Question: Okay so I'm using pyinstaller to create an exe file for my python project to run, but when I run it, the exe file will open up my menu, and it will work perfectly fine, but when I select an option, it will clear the screen and then close the program. The program works perfectly well when run from command line. Below is the menu that I using pyinstaller on.
'''
from pick import pick
import subprocess
def select_difficulty():
title = "Welcome to LowKeyBored's implementation of Typing Test (Rev 0)!"+'
Select difficulty'
options = ['Easy','Medium','Hard']
option, index = pick(options, title)
return option
def set_difficulty():
diff_args = ['-v']
difficulty = select_difficulty()
if difficulty == 'Easy':
diff_args.append('easy')
elif difficulty == 'Medium':
diff_args.append('medium')
else:
diff_args.append('hard')
return diff_args
def main():
diff_args = set_difficulty()
launch_args = ['python3','runner.py']+diff_args
subprocess.run(launch_args)
main()
'''
runner .py
'''
import typing_test
typing_test.main()
'''
typingtest.py
'''
"""
Copyright (c) 2019 Emil Lynegaard
Distributed under the MIT software license, see the
accompanying LICENSE.md or https://opensource.org/licenses/MIT
Minimal 10fastfingers like typing game for Python2/3 with ncurses.
Supports vocab files as arguments, as well as adjustable
word length, game time and word frequency (if using sorted vocab).
"""
import argparse
import time
import random
import curses
import textwrap
import os
# Robust path to default vocabulary, which is based on word frequency
# from CNN and DailyMail articles.
VOCAB_PATH = os.path.join(os.path.dirname(__file__), "data", "vocab")
# Used for WPM calculation
CHARS_PER_WORD = 5
# Amount of words to store, for showing several future words
# Should generally be equal to at least two lines worth of words
QUEUE_SIZE = 30
# Maximum amount of characters to be displayed in a single row
MAX_WIDTH = 80
# pylint: disable=too-many-instance-attributes
class Game:
"""
Class encapsulating the Game.
Includes game stats, input management, game display.
"""
CORRECT_COLOR = 1
INCORRECT_COLOR = 2
def __init__(self, args):
self.word_generator = self._word_generator(args)
self.game_time = args.game_time
self.next_words = [self._get_word() for _ in range(QUEUE_SIZE)]
self.typed = []
self.correct = []
self.incorrect = []
self.input = ""
self.display = args.display
# if using 10ff display, we keep track of extra things
if self.display == "10ff":
self.offset = 0
self.current_line = []
self.next_line = []
@staticmethod
def _word_generator(args):
words = []
for line in open(os.path.join(os.path.dirname(__file__), "data",args.vocab)):
word = line.strip()
if args.min_length <= len(word) <= args.max_length:
words.append(word)
if len(words) >= args.words:
break
if args.mode == "word":
while True:
yield random.choice(words)
else:
while True:
yield from words
def calculate_cpm(self, time_played):
"""Calculate CPM given time_played in seconds"""
if time_played == 0:
return 0
correct_chars = len(" ".join(self.correct))
cpm = 60 / time_played * correct_chars
cpm = int(round(cpm))
return cpm
def calculate_wpm(self, time_played):
"""Calculate WPM given time_played in seconds"""
cpm = self.calculate_cpm(time_played)
wpm = cpm // CHARS_PER_WORD
return wpm
def _get_word(self):
return next(self.word_generator)
def _finish_word_event(self):
target = self.next_words.pop(0)
self.typed.append(self.input)
if self.input == target:
self.correct.append(target)
else:
self.incorrect.append(target)
if self.display == "10ff":
self.offset += 1
self.next_words.append(self._get_word())
self.input = ""
@staticmethod
def _get_line(words, max_chars):
line = []
chars = 0
for word in words:
length = len(word)
# use +1 to account for added whitespace
if chars + length + 1 > max_chars:
break
line.append(word)
chars += length + 1
return line
def _progressive_display(self, stdscr, time_left):
_height, width = stdscr.getmaxyx()
width = min(width, MAX_WIDTH)
stdscr.clear()
wpm = self.calculate_wpm(self.game_time - time_left)
stdscr.addstr("Time left: {:d}, WPM: {:d}
".format(time_left, wpm)+", Difficulty Level: "+self.difficulty_level+"
")
line = self._get_line(self.next_words, width)
target = " ".join(line)
for idx, char in enumerate(self.input):
target_char = target[idx]
if target_char == char:
stdscr.addstr(char, curses.color_pair(self.CORRECT_COLOR))
else:
stdscr.addstr(target_char, curses.color_pair(self.INCORRECT_COLOR))
stdscr.addstr(target[len(self.input) : width - 1])
stdscr.addstr("
" + self.input, curses.A_UNDERLINE)
stdscr.refresh()
def _10ff_display(self, stdscr, time_left):
_height, width = stdscr.getmaxyx()
width = min(width, MAX_WIDTH)
stdscr.clear()
wpm = self.calculate_wpm(self.game_time - time_left)
# stdscr.addstr("Time left: {:d}, WPM: {:d}".format(time_left, wpm)+", Difficulty Level: "+self.difficulty_level+"
")
stdscr.addstr("Time left: {:d}, WPM: {:d}".format(time_left, wpm)+"
")
# sets up initial lines
if not self.current_line:
self.current_line = self._get_line(self.next_words, width)
cur_len = len(self.current_line)
self.next_line = self._get_line(self.next_words[cur_len:], width)
# if we finished the current line
if self.offset >= len(self.current_line):
self.current_line = self.next_line
cur_len = len(self.current_line)
self.next_line = self._get_line(self.next_words[cur_len:], width)
self.offset = 0
# color the words already typed on current line
for i in range(self.offset):
target = self.current_line[i]
actual = self.typed[-(self.offset - i)]
if actual == target:
stdscr.addstr(target, curses.color_pair(self.CORRECT_COLOR))
else:
stdscr.addstr(target, curses.color_pair(self.INCORRECT_COLOR))
stdscr.addstr(" ")
stdscr.addstr(" ".join(self.current_line[self.offset :]))
stdscr.addstr("
" + " ".join(self.next_line))
stdscr.addstr("
" + self.input, curses.A_UNDERLINE)
stdscr.refresh()
def _update_display(self, stdscr, time_left):
if self.display == "progressive":
self._progressive_display(stdscr, time_left)
elif self.display == "10ff":
self._10ff_display(stdscr, time_left)
def _handle_key(self, key):
char = curses.keyname(key).decode()
if char == "^R":
self.restart()
if key in (curses.KEY_BACKSPACE, 127):
self.input = self.input[:-1]
elif chr(key) == " ":
self._finish_word_event()
else:
self.input += chr(key)
@staticmethod
def _setup_ncurses(stdscr):
# hide cursor
curses.curs_set(0)
# setup colors for printing text to screen
curses.use_default_colors()
curses.init_pair(Game.CORRECT_COLOR, curses.COLOR_GREEN, 0)
curses.init_pair(Game.INCORRECT_COLOR, curses.COLOR_RED, 0)
# don't wait for user input when calling getch()/getkey()
stdscr.nodelay(True)
# allow 100ms sleep on getch()/getkey() avoiding busy-wait
# early returns when key is pressed, meaning no input delay
stdscr.timeout(100)
def _game_loop(self, stdscr):
self._setup_ncurses(stdscr)
self._update_display(stdscr, self.game_time)
started = False
start = time.time()
time_left = self.game_time
while time_left > 0:
if not started:
start = time.time()
key = stdscr.getch()
new_time_left = int(round(self.game_time - (time.time() - start)))
if key == -1:
# only update display when necessary
if time_left != new_time_left:
time_left = new_time_left
self._update_display(stdscr, time_left)
continue
time_left = new_time_left
started = True
self._handle_key(key)
self._update_display(stdscr, time_left)
def print_stats(self):
"""Print ACC/CPM/WPM to console"""
correct = len(self.correct)
total = correct + len(self.incorrect)
accuracy = correct / total * 100
print("ACC: {:.2f}%".format(accuracy))
cpm = self.calculate_cpm(self.game_time)
print("CPM: {:d}".format(cpm))
wpm = self.calculate_wpm(self.game_time)
print("WPM: {:d}".format(wpm))
def restart(self):
"""
Reset the Game class, effective starting a new game
with new words, but based on same configuration.
"""
self.input = ""
self.correct = []
self.incorrect = []
self.typed = []
self.next_words = [self._get_word() for _ in range(QUEUE_SIZE)]
if self.display == "10ff":
self.offset = 0
self.current_line = []
self.next_line = []
self.play()
def play(self):
"""Start typing game and print results to terminal"""
curses.wrapper(self._game_loop)
self.print_stats()
def main():
"""Parse arguments and start game based thereof"""
parser = argparse.ArgumentParser(
formatter_class=argparse.RawTextHelpFormatter,
description=textwrap.dedent(
""" Start a minimal 10fastfingers-like typing game on the command line.
Keybinds:
CTRL+R: restart
CTRL+C: exit
"""
),
)
## replace this with the select-difficulty + language
parser.add_argument(
"-v",
"--vocab",
type=str,
metavar="vocab-file-path",
default=VOCAB_PATH,
help="path to newline separated vocab file",
)
parser.add_argument(
"-t",
"--game_time",
type=int,
metavar="gametime-seconds",
default=60,
help="duration in seconds of the typing game",
)
parser.add_argument(
"-min",
"--min_length",
type=int,
metavar="min-word-length",
default=1,
help="minimum word length",
)
parser.add_argument(
"-max",
"--max_length",
type=int,
metavar="max-word-length",
default=100,
help="maximum word length",
)
parser.add_argument(
"-w",
"--words",
type=int,
metavar="words-to-read",
default=200,
help="the amount of words to read from vocab - higher increases difficulty",
)
parser.add_argument(
"-a",
"--advanced",
action="store_const",
const=1000,
dest="words",
help="use 1000 most common words (corresponds to 10ff advanced mode)",
)
parser.add_argument(
"-d",
"--display",
type=str,
metavar="display",
default="10ff",
help="how to display words to type '10ff' or 'progressive'",
)
parser.add_argument(
"-m",
"--mode",
type=str,
metavar="mode-selection",
default="word",
help="selecting which mode you wish to play the game in",
)
args = parser.parse_args()
game = Game(args)
try:
game.play()
except KeyboardInterrupt:
pass
'''
If anyone can give me advice on how to fix this that would help. Not sure if its the way I used pyinstaller or if its a problem with how I run a script within the first python file, and dependencies might not be implemented properly. Running the file give me the following:
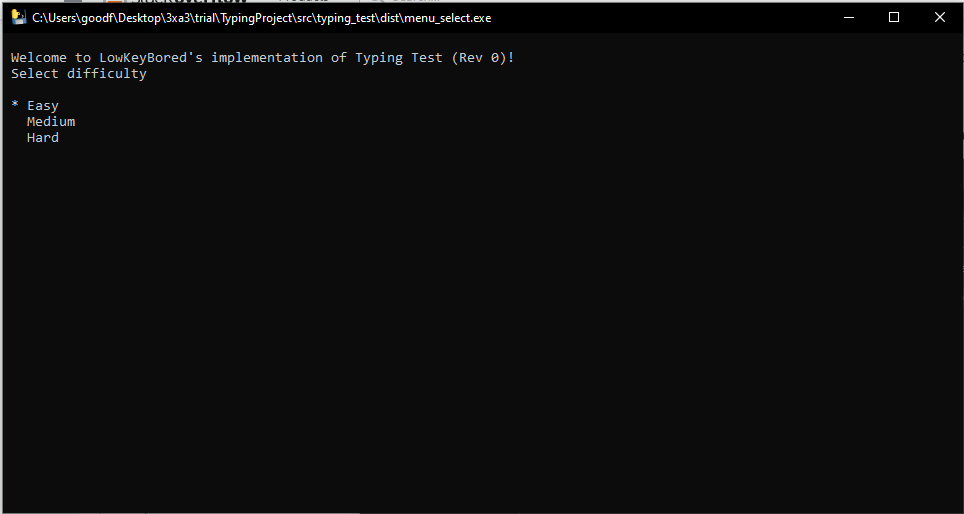
Answer: This was simply a problem with directories. Pyinstaller put the executable file in it's own directory, where it couldn't import from the rest of my python files. I fixed it by dragging the executable into the directory with the rest of my python scripts. This is more of a temporary solution, as the executable has to be in the same directory as the other python files until I fix the import statements.